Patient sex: F
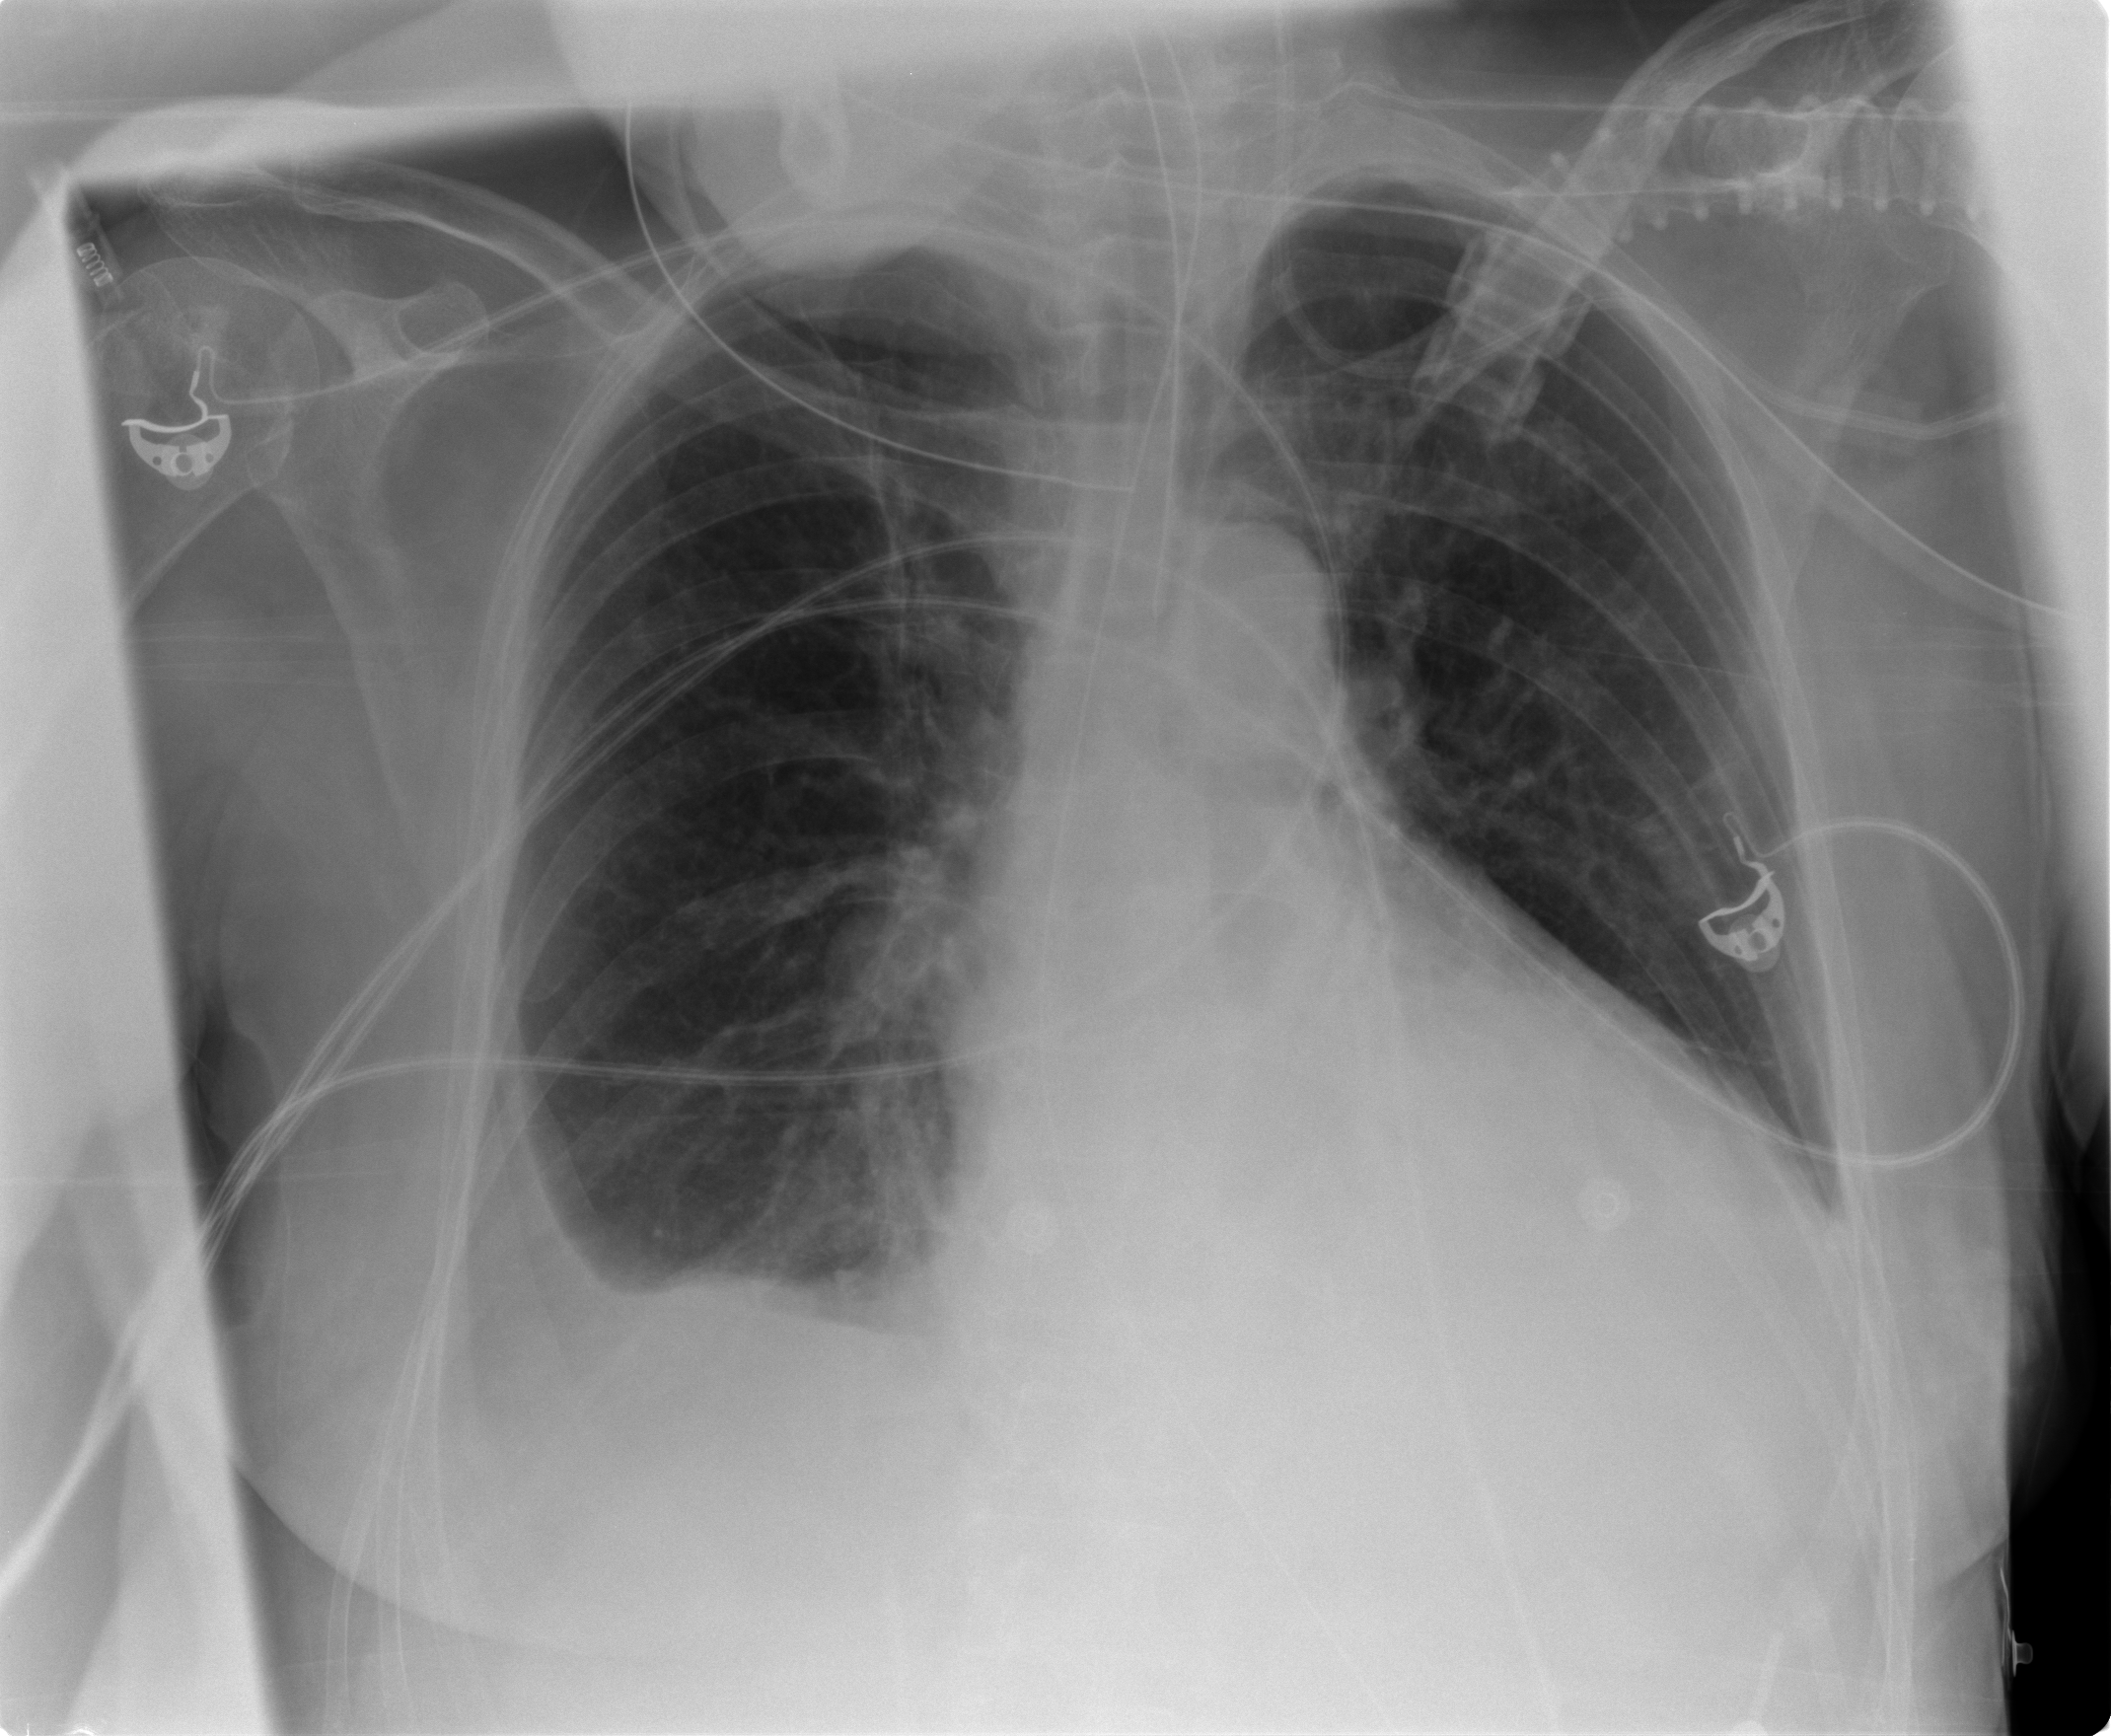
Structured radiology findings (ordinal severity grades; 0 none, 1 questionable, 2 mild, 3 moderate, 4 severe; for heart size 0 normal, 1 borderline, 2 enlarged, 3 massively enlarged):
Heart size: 0
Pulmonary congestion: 0
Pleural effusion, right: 2
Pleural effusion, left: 2
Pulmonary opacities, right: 0
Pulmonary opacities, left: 0
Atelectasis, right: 0
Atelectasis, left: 0